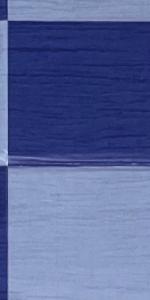
Label: Empty